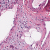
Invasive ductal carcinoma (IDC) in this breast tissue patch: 0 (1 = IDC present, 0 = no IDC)